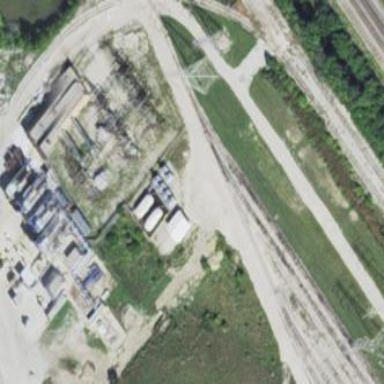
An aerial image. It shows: Power substation.